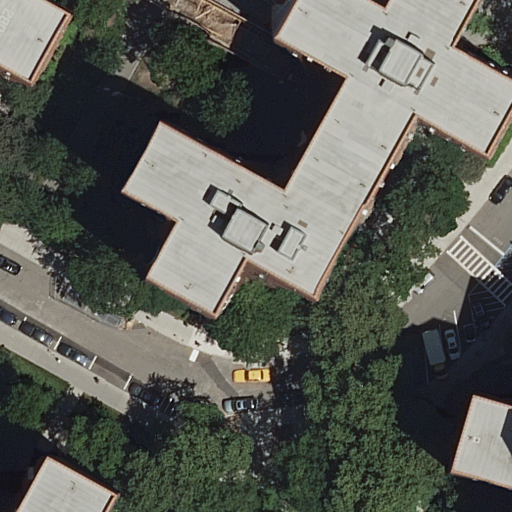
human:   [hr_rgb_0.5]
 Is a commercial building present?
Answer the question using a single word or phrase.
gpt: no

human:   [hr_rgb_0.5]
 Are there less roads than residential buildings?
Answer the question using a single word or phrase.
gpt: no

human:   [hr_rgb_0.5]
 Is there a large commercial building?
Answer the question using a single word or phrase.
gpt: no

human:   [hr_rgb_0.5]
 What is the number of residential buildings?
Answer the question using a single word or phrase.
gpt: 4

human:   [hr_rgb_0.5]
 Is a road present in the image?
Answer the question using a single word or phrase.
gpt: yes

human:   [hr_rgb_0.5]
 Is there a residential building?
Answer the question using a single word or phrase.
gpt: yes

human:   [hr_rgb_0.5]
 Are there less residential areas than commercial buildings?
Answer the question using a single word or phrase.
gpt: no

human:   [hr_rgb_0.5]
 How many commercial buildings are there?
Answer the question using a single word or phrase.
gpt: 0

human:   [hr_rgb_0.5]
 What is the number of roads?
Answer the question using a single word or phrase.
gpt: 4

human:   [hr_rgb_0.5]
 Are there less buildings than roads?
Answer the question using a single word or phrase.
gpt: no

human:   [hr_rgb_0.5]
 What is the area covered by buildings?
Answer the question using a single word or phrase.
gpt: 2598m2

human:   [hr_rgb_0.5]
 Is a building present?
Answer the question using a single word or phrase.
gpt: yes

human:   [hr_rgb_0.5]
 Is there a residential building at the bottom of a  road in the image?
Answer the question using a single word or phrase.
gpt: yes

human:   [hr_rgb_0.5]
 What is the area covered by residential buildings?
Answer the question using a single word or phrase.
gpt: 2598m2

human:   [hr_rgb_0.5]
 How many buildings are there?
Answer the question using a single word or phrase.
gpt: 4

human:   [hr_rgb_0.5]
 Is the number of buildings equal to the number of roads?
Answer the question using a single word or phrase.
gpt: yes

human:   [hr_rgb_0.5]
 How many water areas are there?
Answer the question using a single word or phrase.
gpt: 0

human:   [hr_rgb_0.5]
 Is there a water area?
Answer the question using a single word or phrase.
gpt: no

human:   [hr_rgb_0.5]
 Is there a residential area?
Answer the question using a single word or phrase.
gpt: yes

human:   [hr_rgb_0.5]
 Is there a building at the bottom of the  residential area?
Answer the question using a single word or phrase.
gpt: yes

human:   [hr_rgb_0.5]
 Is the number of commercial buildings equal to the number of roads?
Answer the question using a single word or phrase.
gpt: no

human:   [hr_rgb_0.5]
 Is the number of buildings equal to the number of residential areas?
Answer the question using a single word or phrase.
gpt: no

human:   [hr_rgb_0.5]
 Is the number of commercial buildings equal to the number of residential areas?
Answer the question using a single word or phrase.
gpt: no

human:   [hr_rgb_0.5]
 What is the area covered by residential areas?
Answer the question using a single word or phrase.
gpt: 10614m2

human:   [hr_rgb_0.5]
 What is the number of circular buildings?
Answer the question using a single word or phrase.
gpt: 0

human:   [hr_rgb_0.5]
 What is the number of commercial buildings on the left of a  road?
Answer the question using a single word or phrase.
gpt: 0

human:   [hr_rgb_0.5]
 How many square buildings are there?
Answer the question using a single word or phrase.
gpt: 0

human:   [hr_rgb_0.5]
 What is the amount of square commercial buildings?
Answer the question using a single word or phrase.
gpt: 0

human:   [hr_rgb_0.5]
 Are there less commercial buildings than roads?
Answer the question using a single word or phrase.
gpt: yes

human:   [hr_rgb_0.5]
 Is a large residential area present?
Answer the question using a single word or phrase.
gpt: yes

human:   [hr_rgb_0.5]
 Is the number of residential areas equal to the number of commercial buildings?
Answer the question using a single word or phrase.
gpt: no

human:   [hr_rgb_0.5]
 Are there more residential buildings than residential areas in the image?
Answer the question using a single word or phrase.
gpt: yes

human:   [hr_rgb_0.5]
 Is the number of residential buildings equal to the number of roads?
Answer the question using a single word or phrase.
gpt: yes

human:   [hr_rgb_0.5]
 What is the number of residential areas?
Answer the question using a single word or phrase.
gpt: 1

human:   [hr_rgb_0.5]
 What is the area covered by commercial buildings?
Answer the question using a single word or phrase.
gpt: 0m2

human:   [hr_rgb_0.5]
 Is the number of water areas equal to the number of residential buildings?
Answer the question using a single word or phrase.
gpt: no

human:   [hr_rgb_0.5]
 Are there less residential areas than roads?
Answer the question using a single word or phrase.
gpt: yes

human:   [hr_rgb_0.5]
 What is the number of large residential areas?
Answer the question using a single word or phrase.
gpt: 1

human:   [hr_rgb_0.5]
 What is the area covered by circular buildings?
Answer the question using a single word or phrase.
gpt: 0m2

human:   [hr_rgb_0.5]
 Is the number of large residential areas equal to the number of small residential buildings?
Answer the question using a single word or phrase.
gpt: no

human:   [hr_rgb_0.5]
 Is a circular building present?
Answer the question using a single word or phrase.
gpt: no

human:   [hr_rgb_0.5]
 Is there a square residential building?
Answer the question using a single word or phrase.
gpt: no

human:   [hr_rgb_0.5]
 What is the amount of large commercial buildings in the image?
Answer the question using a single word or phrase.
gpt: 0

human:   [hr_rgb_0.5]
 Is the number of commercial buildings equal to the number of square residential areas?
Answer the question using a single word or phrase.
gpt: yes

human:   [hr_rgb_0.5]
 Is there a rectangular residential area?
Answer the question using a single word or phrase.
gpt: yes

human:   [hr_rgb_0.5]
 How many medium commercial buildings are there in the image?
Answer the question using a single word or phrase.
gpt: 0

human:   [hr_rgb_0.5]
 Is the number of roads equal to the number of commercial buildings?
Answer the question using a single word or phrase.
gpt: no

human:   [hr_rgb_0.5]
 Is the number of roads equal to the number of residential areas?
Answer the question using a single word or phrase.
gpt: no

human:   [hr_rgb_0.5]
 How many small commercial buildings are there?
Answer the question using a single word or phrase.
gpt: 0

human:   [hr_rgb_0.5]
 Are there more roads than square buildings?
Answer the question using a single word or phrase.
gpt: yes

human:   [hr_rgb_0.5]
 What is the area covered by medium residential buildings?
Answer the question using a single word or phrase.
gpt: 448m2

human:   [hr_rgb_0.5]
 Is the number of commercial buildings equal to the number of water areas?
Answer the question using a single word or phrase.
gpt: yes

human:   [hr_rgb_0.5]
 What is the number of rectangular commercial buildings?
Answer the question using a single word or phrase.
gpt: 0

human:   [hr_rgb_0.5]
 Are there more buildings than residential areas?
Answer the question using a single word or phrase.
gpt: yes

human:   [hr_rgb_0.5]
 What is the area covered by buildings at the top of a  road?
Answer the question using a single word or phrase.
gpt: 2309m2

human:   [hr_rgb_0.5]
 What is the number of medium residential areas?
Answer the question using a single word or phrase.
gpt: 0

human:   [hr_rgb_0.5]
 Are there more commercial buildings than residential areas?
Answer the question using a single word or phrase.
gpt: no

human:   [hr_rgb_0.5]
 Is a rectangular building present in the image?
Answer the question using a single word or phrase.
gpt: yes

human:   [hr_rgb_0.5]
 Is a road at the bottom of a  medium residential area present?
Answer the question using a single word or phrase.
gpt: no

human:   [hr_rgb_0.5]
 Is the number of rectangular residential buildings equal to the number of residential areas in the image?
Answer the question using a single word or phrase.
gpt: no

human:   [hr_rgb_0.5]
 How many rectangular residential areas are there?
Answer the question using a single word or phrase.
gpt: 1

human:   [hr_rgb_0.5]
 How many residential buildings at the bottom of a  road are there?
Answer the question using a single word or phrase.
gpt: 2

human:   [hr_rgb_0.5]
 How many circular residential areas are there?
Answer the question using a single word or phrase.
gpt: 0

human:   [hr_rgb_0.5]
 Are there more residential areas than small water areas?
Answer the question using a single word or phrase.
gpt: yes